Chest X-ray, PA view. Patient: 55 years old, sex F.
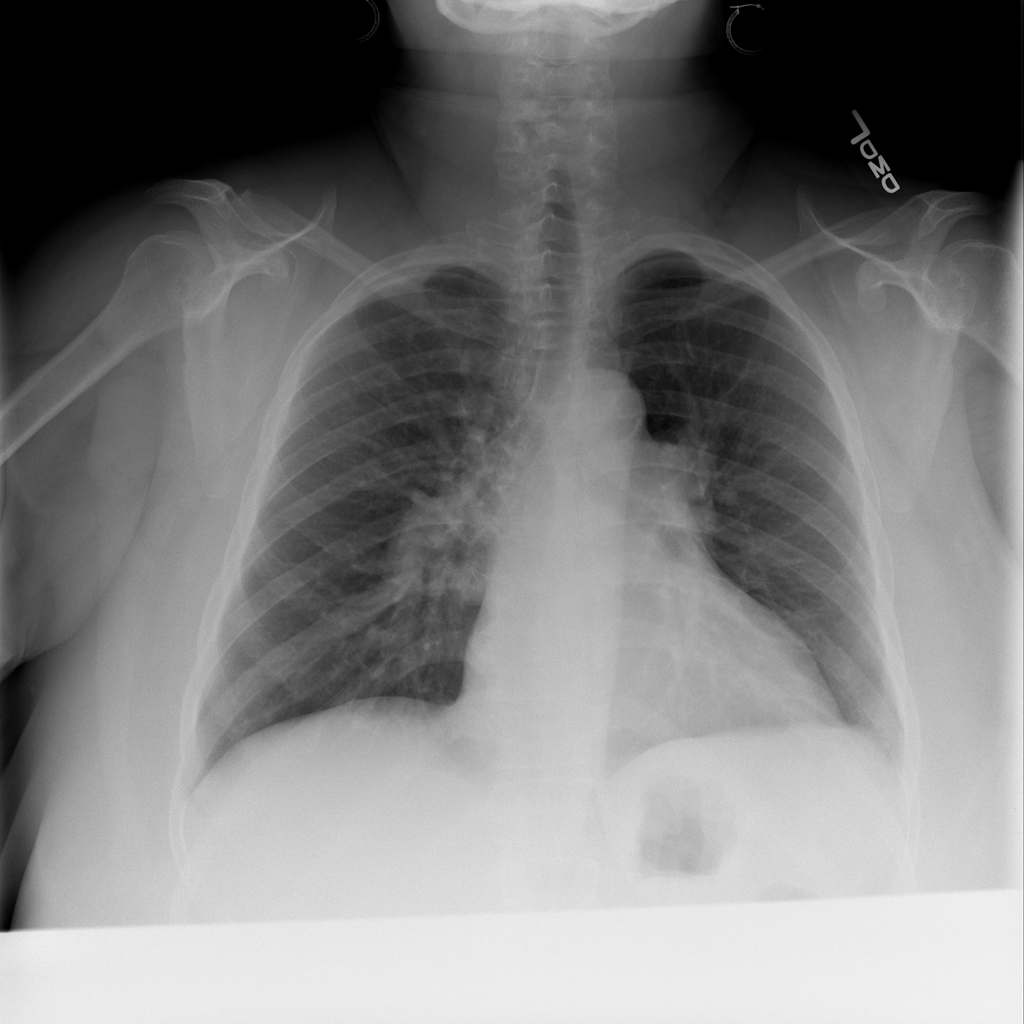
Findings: No Finding